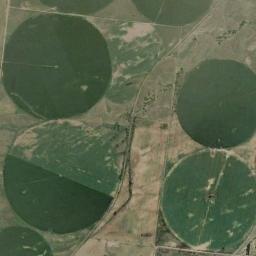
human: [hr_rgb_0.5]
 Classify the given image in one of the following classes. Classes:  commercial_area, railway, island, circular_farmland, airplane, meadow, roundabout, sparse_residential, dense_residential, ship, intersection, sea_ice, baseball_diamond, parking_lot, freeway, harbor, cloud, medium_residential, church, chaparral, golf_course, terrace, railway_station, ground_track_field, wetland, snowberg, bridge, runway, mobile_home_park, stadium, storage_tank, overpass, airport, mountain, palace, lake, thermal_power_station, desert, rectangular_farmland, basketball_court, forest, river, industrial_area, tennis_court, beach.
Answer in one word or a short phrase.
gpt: circular_farmland